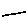
Label: line